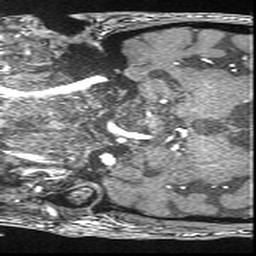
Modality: angio
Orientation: coronal
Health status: ill
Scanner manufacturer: siemens
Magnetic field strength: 3 T
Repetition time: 0.021 s
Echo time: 0.00343 s